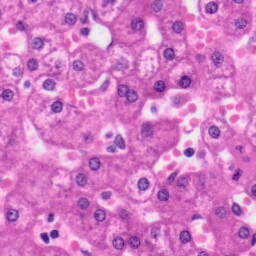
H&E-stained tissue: Liver